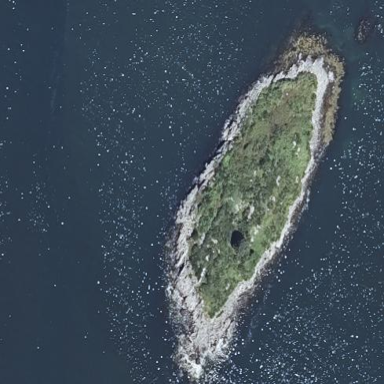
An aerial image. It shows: Island with natural coastline.